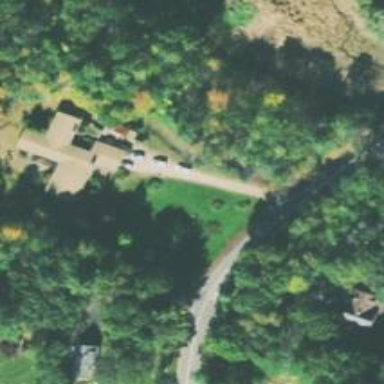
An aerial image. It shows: Driveway leading to service road.